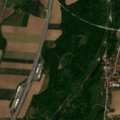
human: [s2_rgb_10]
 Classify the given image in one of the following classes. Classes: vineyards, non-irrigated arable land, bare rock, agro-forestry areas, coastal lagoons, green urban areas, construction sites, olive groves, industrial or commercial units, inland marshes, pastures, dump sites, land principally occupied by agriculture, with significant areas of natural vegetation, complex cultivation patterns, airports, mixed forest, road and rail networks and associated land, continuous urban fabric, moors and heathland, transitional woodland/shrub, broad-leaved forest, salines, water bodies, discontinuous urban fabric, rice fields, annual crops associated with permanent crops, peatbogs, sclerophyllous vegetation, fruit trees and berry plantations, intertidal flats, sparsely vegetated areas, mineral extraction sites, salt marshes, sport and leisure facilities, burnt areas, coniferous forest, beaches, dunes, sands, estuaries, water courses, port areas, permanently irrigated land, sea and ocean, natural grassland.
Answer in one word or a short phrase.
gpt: discontinuous urban fabric, non-irrigated arable land, complex cultivation patterns, land principally occupied by agriculture, with significant areas of natural vegetation, broad-leaved forest